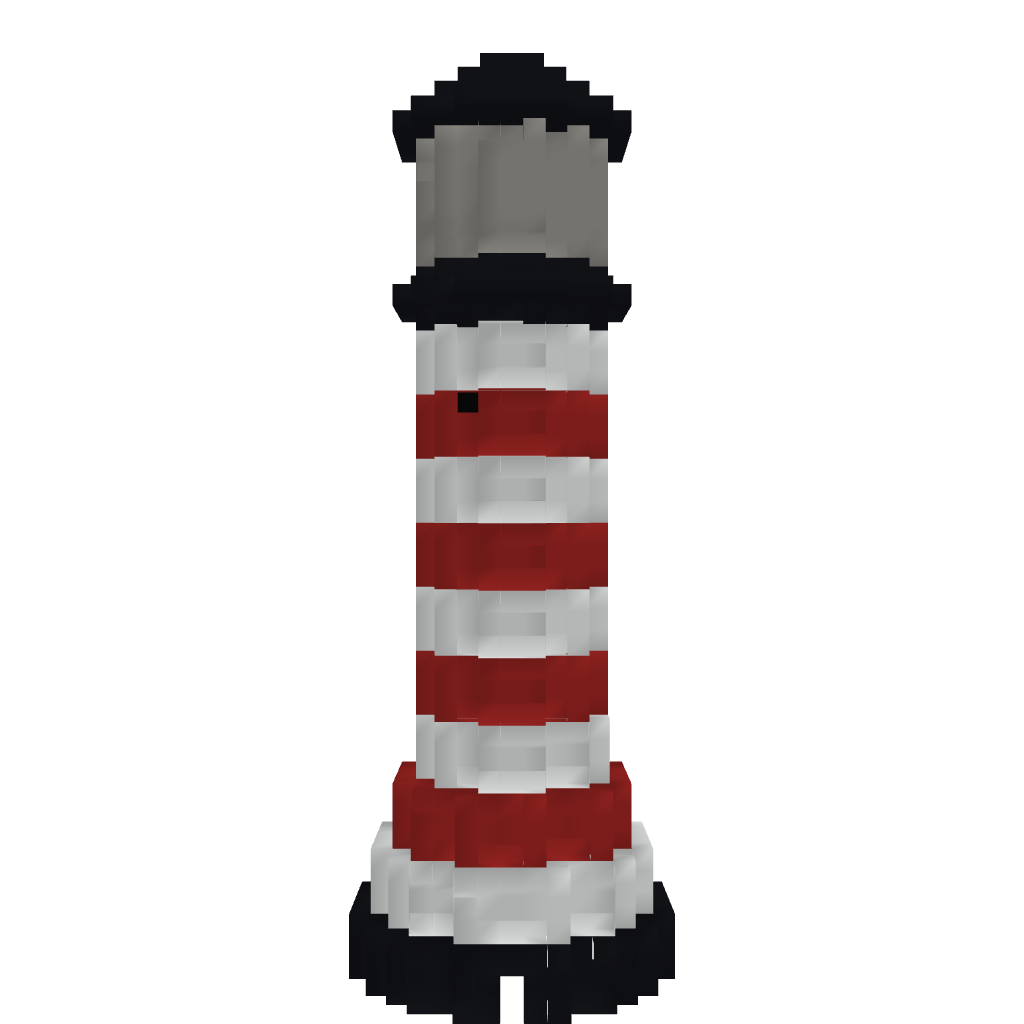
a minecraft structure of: Fully working Lighthouse